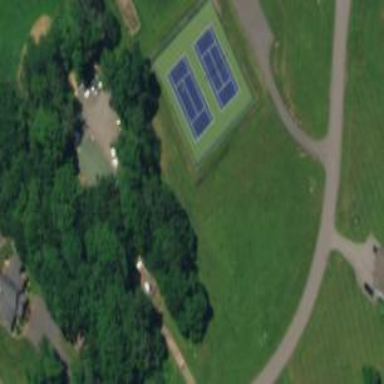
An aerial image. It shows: Tennis court on the leisure land pitch.